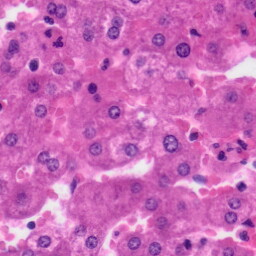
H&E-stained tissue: Liver